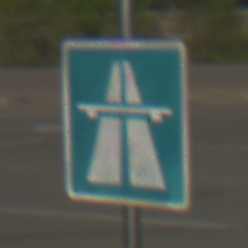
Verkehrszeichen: Autobahn
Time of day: MorningAfternoon
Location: Outdoor (Suburban)
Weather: PartlyCloudy
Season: NotSpecified
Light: Natural